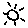
Label: sun